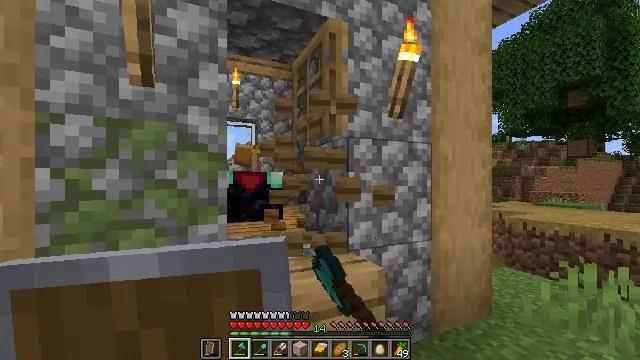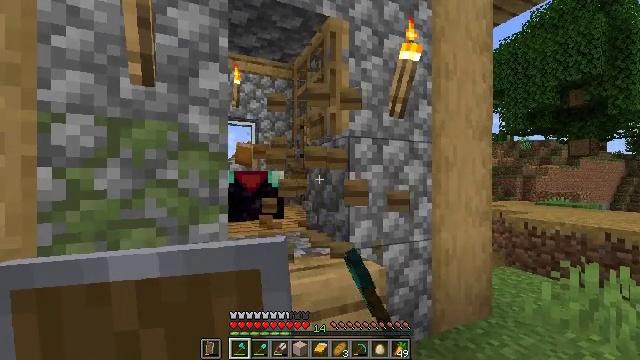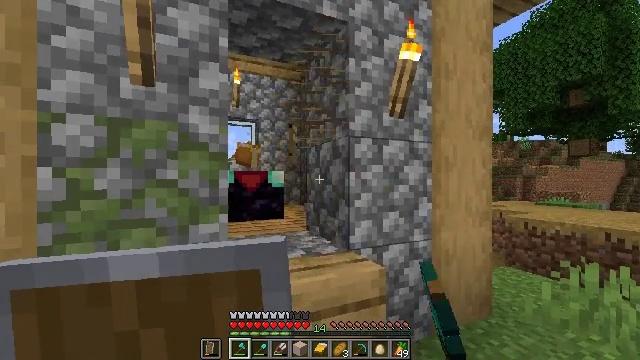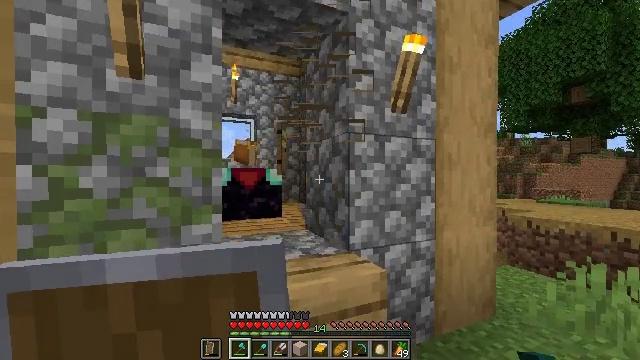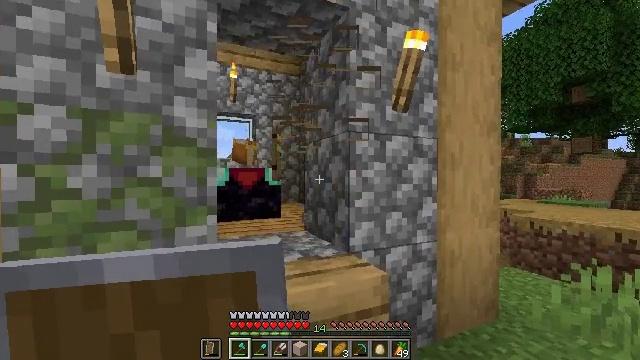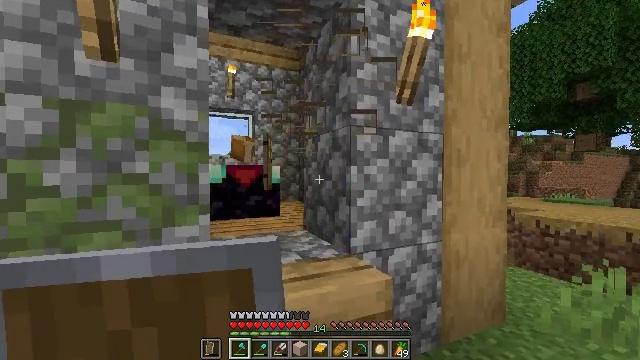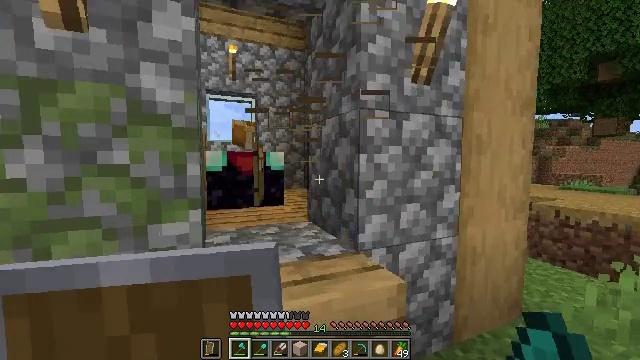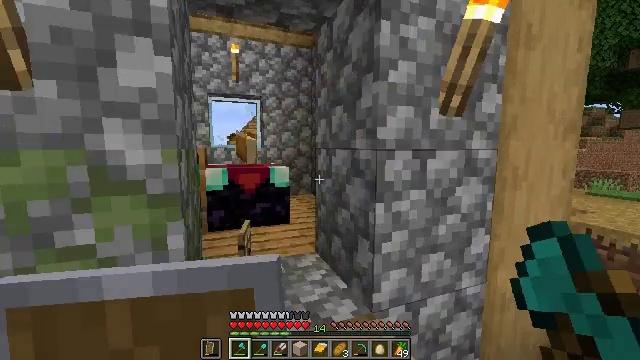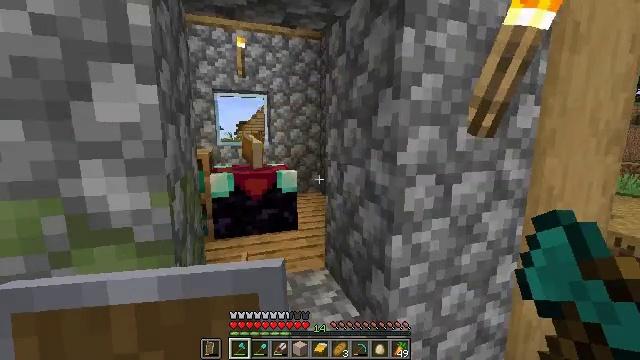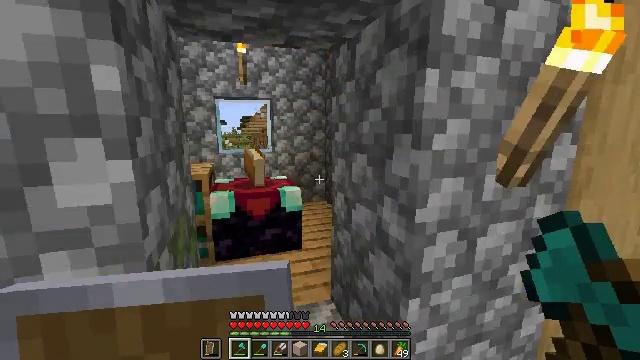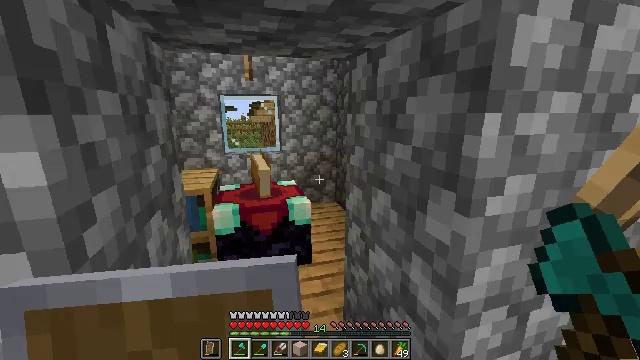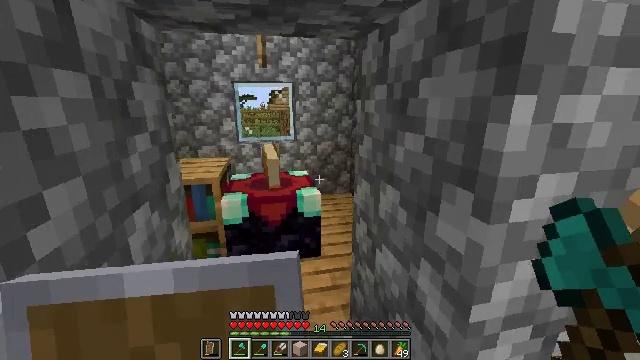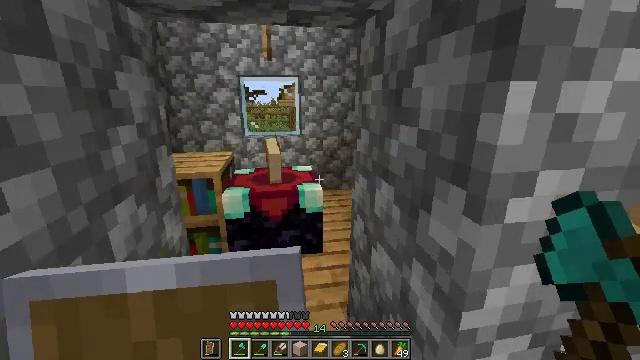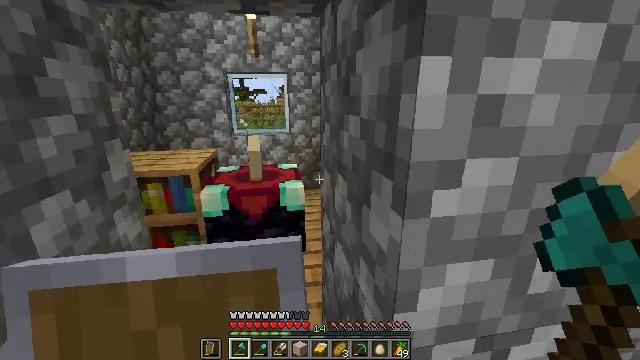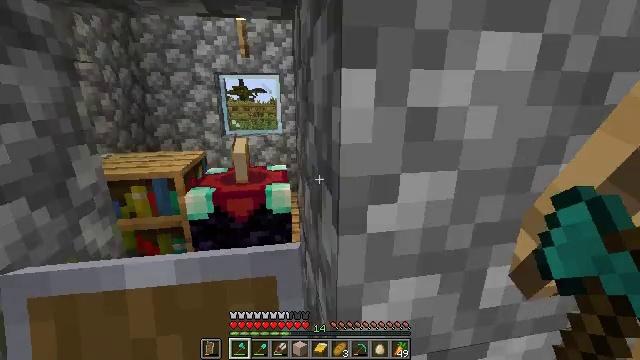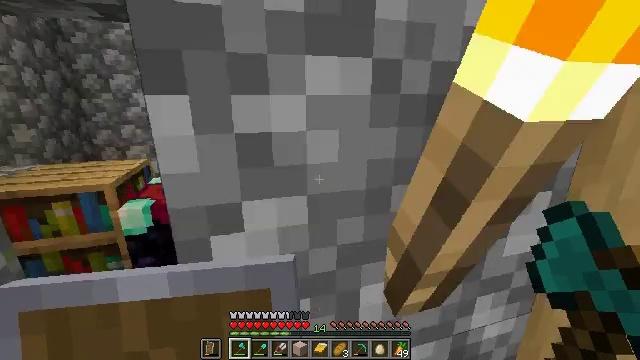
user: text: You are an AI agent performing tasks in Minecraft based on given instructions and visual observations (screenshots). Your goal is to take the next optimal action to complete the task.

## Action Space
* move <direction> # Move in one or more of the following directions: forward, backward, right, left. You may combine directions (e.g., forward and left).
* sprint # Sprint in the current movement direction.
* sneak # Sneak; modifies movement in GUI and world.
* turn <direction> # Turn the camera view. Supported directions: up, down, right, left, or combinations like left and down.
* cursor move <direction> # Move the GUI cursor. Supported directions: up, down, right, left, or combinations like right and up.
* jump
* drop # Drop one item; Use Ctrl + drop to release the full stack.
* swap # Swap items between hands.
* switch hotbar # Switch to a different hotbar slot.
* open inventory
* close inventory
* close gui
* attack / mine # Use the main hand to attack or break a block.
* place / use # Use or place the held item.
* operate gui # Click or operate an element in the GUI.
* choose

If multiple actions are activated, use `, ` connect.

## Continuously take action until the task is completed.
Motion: motion action
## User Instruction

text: Break the oak door to remove it.
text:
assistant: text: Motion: no_op
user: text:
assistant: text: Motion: no_op
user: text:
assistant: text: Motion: move forward
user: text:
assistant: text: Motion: move forward
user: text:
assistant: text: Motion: move forward
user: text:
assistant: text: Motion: move forward, turn left and down
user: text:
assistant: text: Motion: move forward, turn left and down
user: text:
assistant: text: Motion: move forward, turn left and down
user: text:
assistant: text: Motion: move forward, turn down
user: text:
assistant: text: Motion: move forward, turn left and down
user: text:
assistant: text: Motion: move right, turn left and down
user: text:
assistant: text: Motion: move right, turn left and down
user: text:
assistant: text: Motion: move right
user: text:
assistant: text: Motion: move right
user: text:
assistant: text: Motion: move right, turn right
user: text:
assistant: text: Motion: move forward and move right, turn right and up
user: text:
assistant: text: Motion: move forward and move right, turn right
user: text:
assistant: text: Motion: move forward and move right, sprint
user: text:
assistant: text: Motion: move forward and move right, sprint
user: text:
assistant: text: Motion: move forward and move right, sprint, turn left
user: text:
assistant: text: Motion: move forward and move right, sprint, turn left
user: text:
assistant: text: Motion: move forward and move right, sprint, turn left
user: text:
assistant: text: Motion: move forward and move right, sprint, turn left
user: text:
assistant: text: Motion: move forward and move right, sprint, turn left
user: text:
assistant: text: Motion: move forward and move right, sprint, turn left
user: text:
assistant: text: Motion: move forward and move right, sprint
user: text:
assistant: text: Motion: move forward and move right, sprint, turn left
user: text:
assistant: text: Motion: move forward and move right, sprint, turn left
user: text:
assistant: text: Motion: move forward and move right, sprint, turn left and up
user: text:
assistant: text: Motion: move forward, sprint, turn left and up